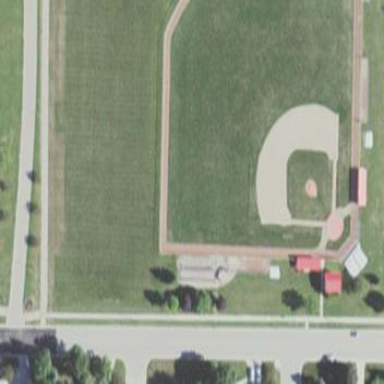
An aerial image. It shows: Baseball pitch for leisure and sports activities.